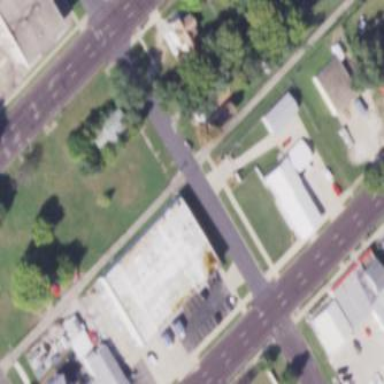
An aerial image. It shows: Commercial building.